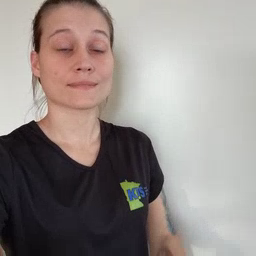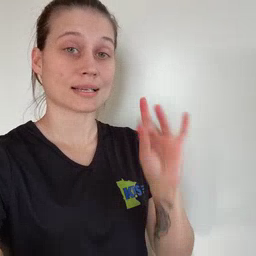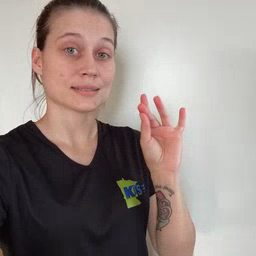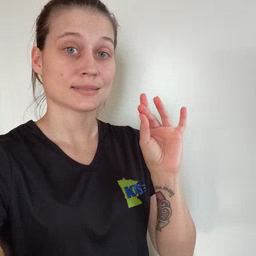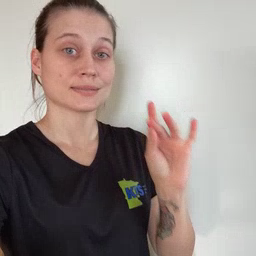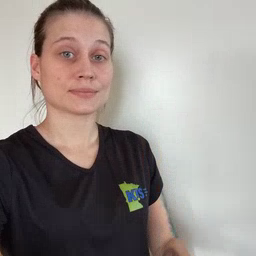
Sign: find